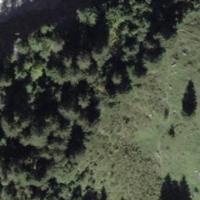
EUNIS habitat code: 48
Species observed at this site:
Lonicera caerulea
Phyteuma orbiculare